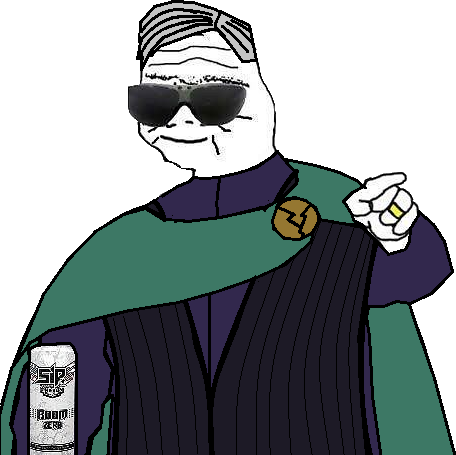
Label: 5_Boomer